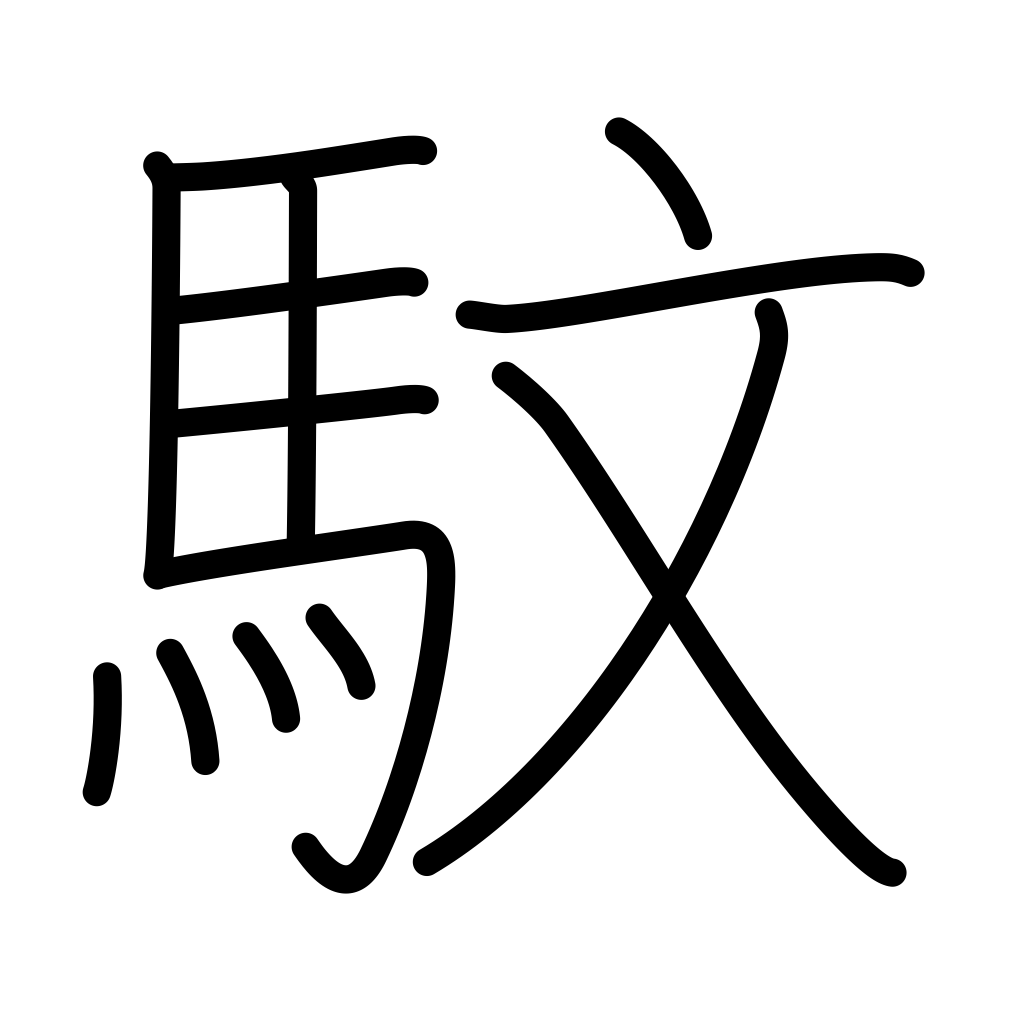
Meaning: zebra with yellow eyes and red mane